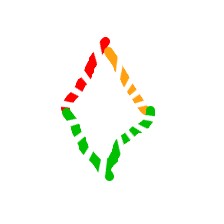
Shape: rhombus